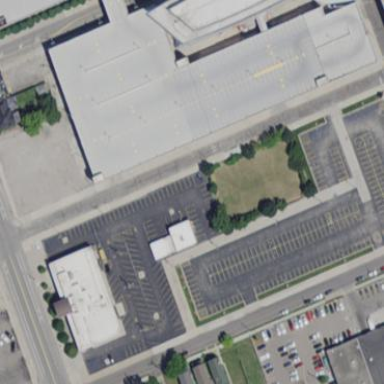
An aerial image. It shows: Parking area with surface.